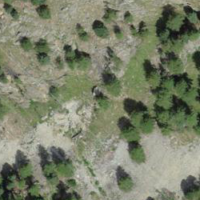
EUNIS habitat code: 26
Species observed at this site:
Aglais urticae